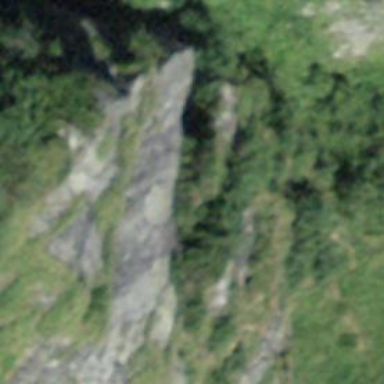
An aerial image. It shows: Natural cliff.